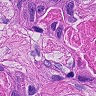
Metastatic tissue present: yes